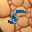
Label: 5